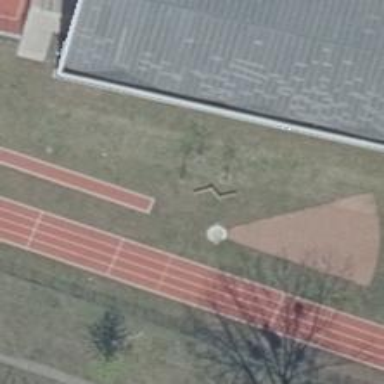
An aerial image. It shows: Athletic track located in leisure land area.